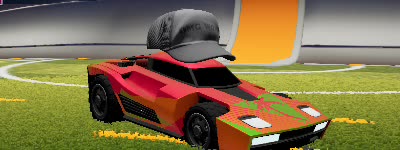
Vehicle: breakout